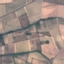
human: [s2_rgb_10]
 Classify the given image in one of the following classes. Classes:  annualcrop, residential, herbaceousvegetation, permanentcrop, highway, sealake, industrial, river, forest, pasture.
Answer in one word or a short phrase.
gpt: PermanentCrop